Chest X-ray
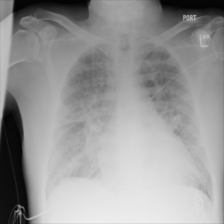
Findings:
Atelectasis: negative
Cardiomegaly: negative
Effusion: positive
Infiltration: negative
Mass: negative
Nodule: negative
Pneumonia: negative
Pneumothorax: negative
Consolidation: negative
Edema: positive
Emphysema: negative
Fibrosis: negative
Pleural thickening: negative
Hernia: negative